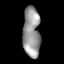
Tissue: skin
Cell type: Epithelial cells
Senescence score: 0.7435
Nuclear area (px): 853
Mean DAPI intensity: 151.067